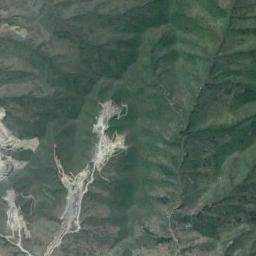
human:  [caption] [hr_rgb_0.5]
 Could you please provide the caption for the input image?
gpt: The mountain is full of green plants with lines of bare land .

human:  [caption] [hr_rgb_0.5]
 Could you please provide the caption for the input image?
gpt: Thirty percent of the area on this mountain is covered by vegetation .

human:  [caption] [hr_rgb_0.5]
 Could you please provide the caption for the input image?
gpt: The folded mountain consists of some ridges and valleys and is covered with dense vegetation .

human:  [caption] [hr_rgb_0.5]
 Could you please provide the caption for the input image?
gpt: The mountain is covered with grass .

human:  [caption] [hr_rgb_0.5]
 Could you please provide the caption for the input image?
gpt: There are some ridges on the green mountain .